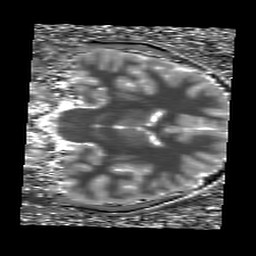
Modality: T1map
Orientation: coronal
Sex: male
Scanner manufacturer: siemens
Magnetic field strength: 3 T
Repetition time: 5 s
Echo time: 0.00355 s